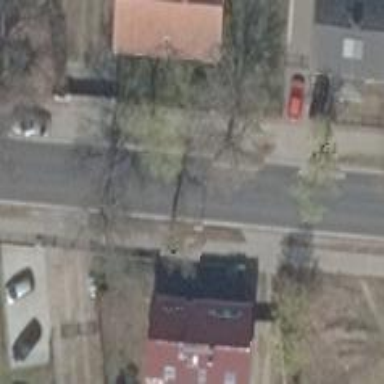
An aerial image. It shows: Urban tree with broadleaved deciduous leaves.